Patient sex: M
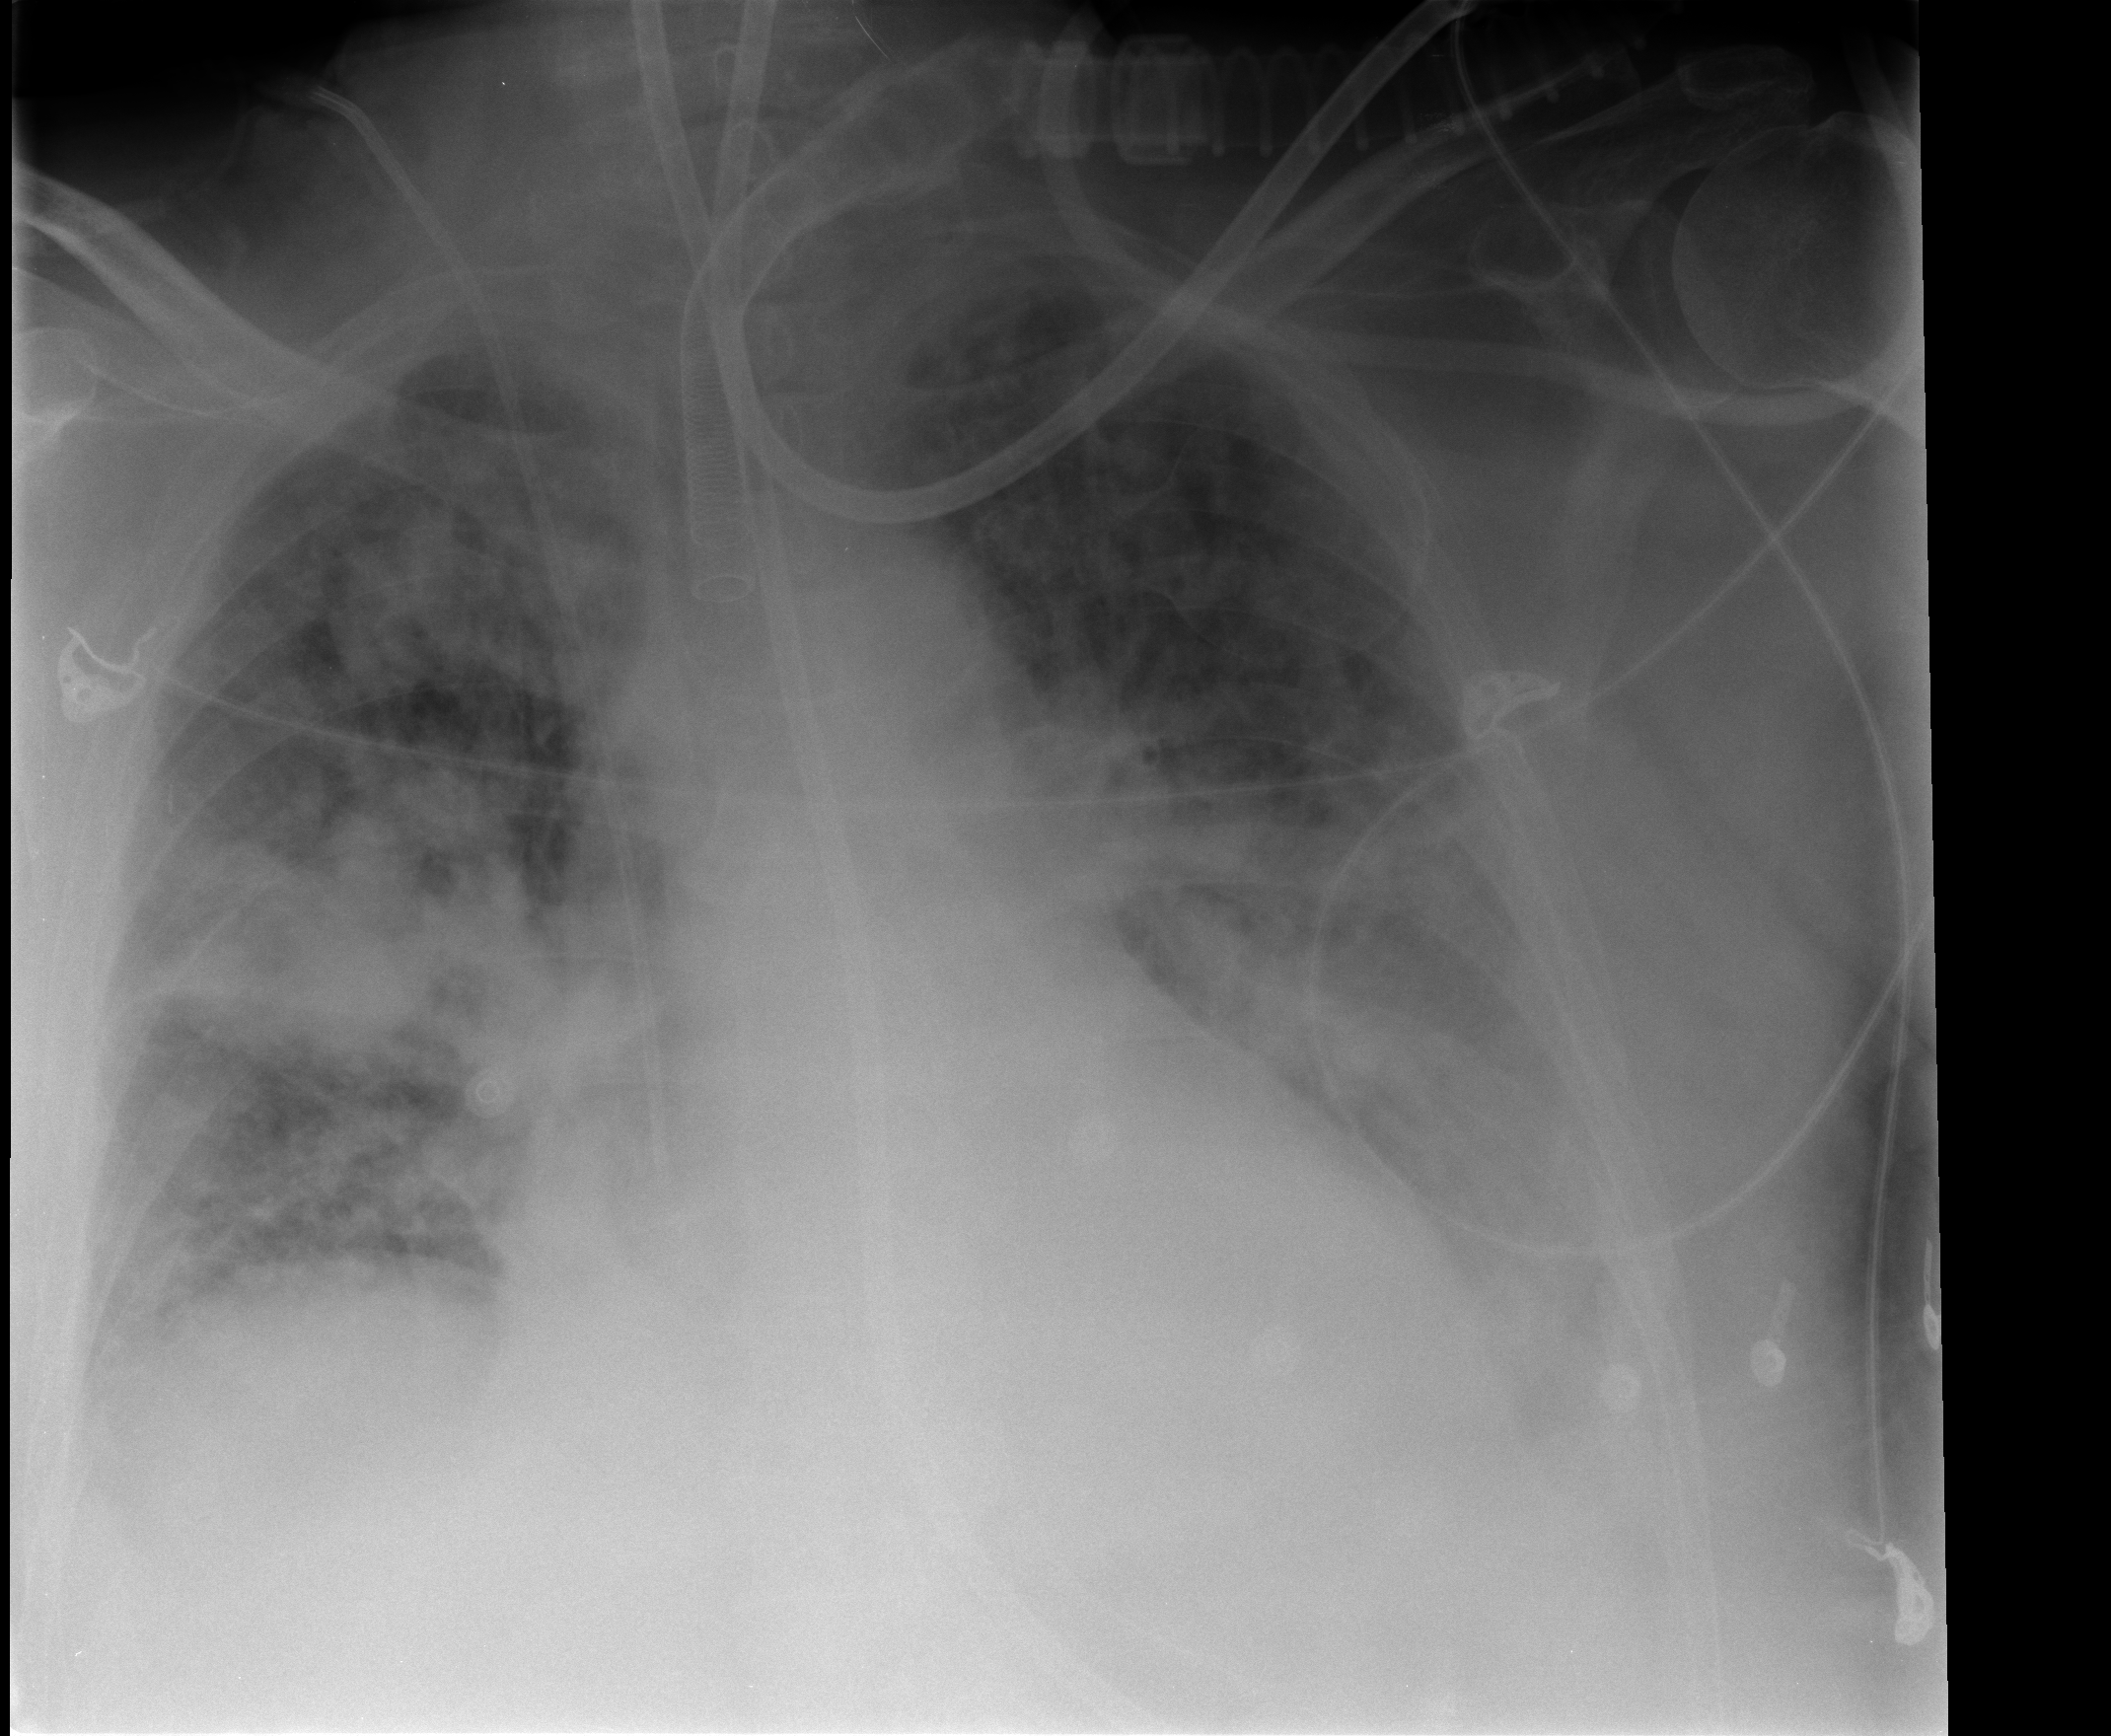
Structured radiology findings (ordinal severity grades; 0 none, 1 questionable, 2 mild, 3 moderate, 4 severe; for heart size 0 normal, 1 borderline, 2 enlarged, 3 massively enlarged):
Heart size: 2
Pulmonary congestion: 3
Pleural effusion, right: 1
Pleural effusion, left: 2
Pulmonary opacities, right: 3
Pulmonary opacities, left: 3
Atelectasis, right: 3
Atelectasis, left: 3